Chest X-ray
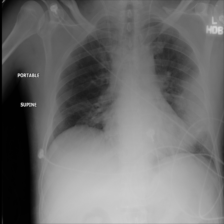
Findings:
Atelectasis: positive
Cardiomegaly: negative
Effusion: negative
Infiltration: positive
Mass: negative
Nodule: negative
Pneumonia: negative
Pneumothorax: negative
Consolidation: negative
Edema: negative
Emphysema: negative
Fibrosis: negative
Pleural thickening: negative
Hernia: negative